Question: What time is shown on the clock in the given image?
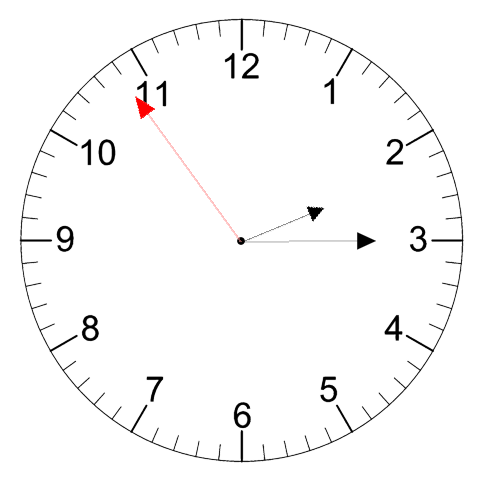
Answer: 02:14:54